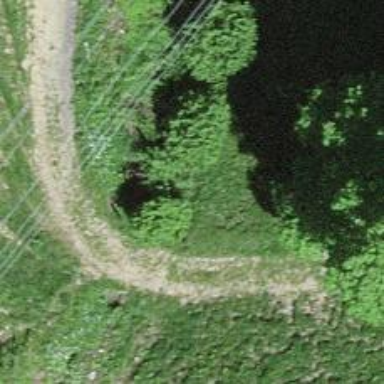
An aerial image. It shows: Culvert tunnel.